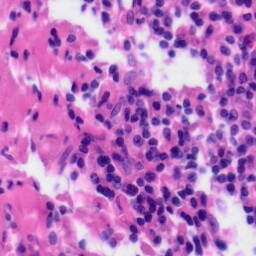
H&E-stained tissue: Tonsil